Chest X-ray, AP view. Patient: 26 years old, sex M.
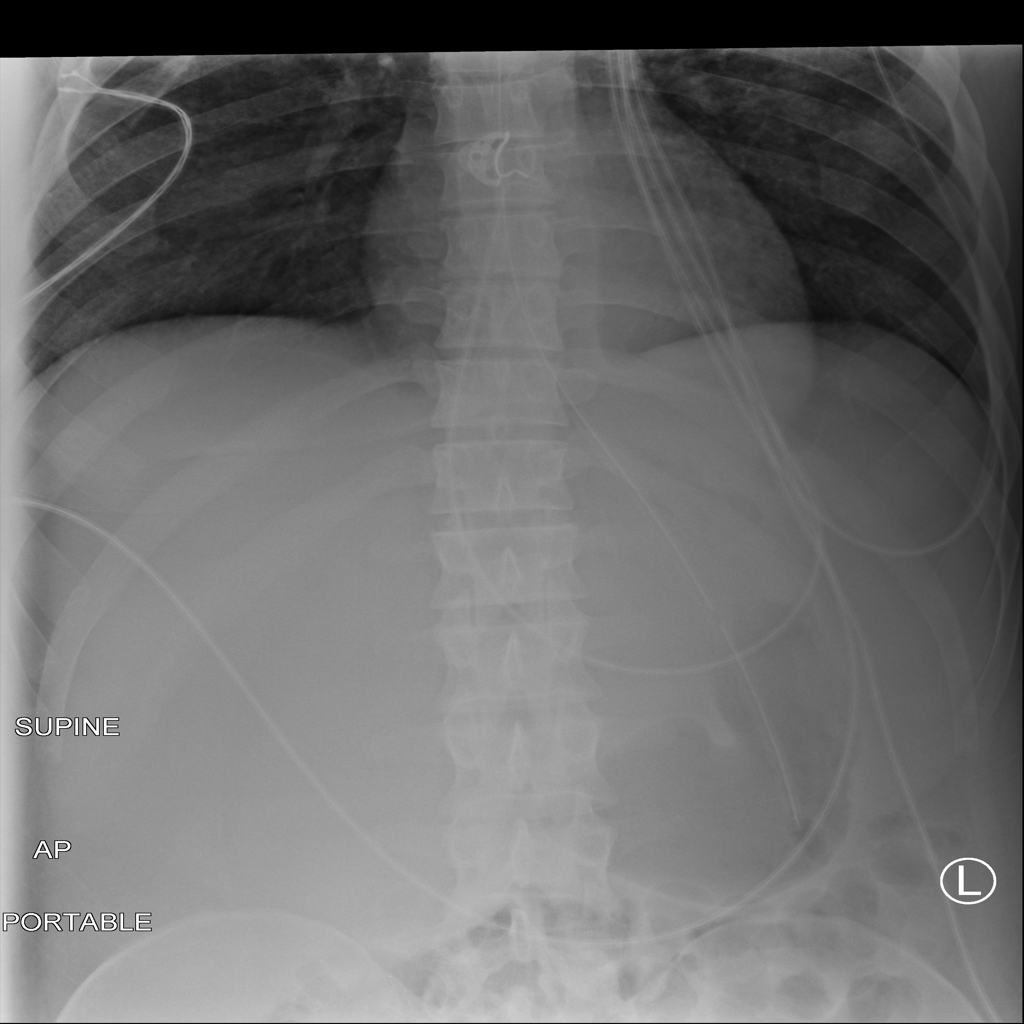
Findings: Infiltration